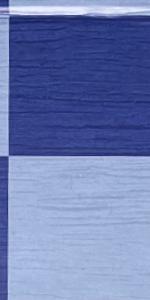
Label: Empty